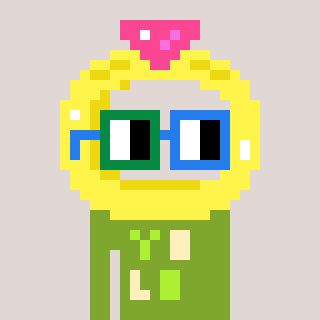
a pixel art character with square green and blue glasses, a ring-shaped head and a slimegreen-colored body on a warm background